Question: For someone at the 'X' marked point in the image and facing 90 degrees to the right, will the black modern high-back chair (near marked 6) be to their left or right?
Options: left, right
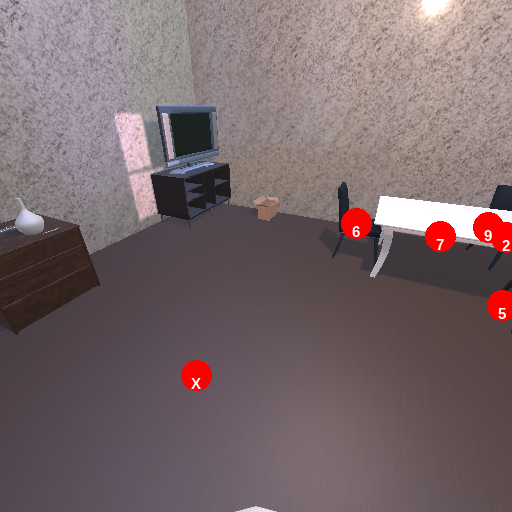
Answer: left